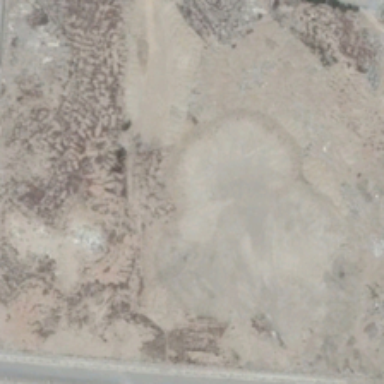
There is a piece of bareland in the corner of two crossed road .